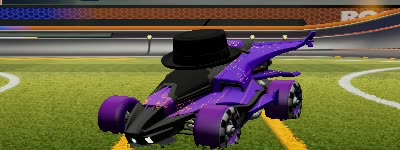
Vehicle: aftershock